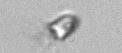
Label: Balanion